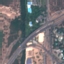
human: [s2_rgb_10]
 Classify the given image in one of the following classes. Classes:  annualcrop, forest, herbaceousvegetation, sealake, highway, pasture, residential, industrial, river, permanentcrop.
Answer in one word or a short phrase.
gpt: Highway